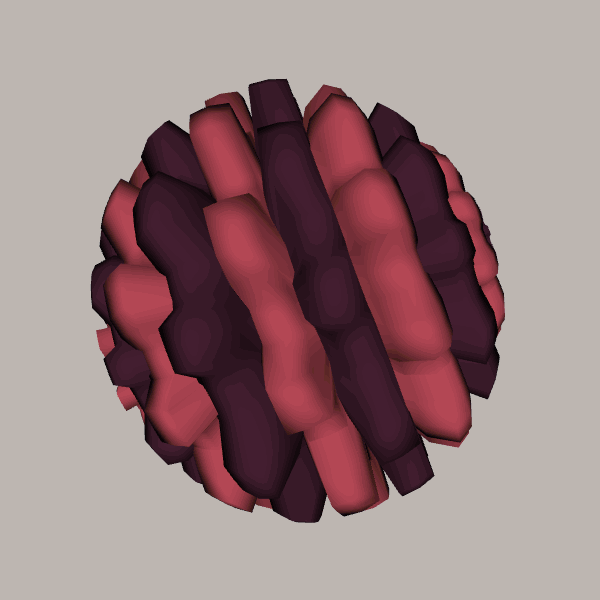
Background: light